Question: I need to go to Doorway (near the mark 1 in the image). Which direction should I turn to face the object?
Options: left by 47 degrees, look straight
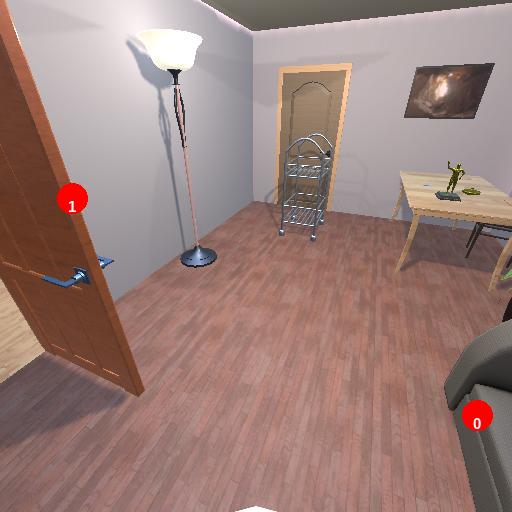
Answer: left by 47 degrees